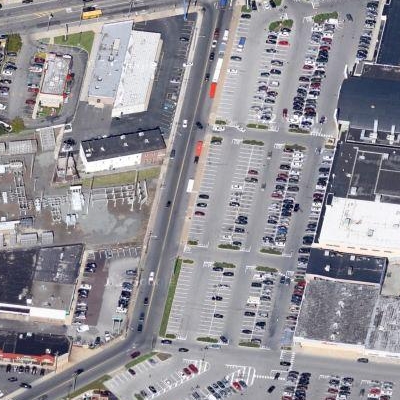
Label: gParking